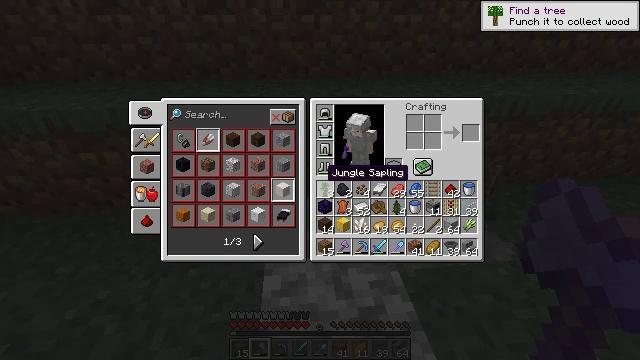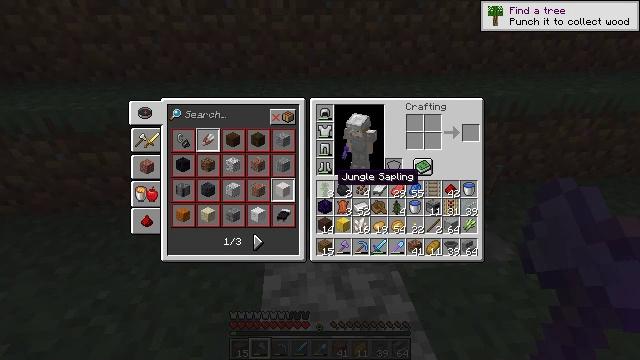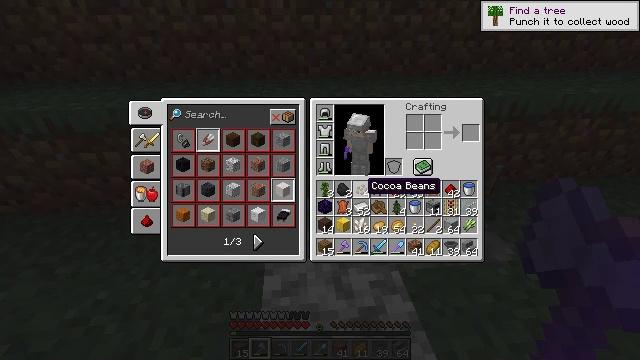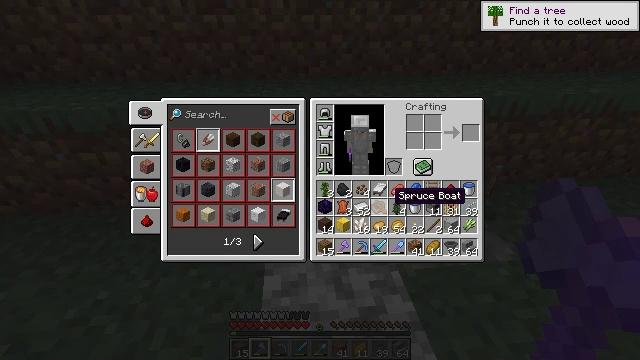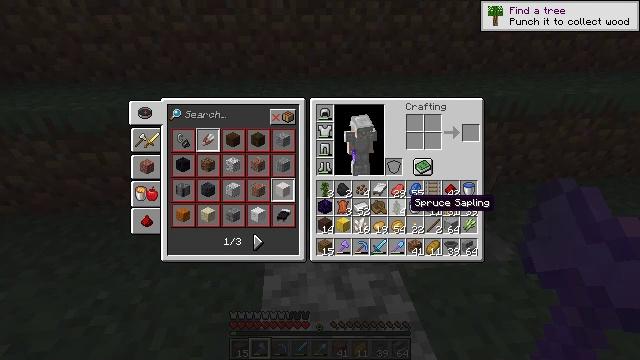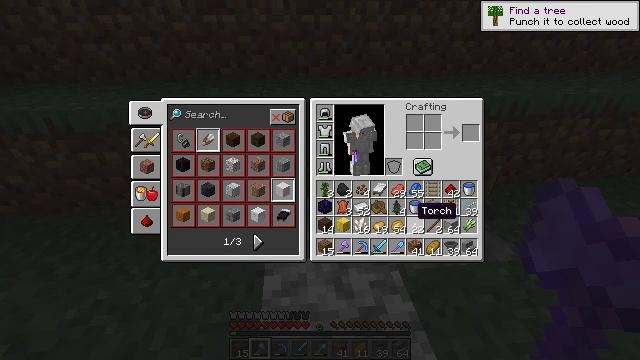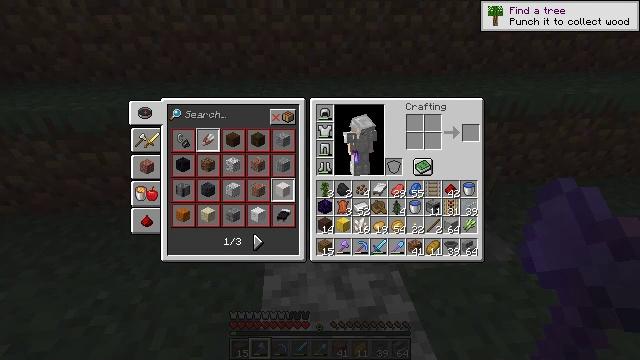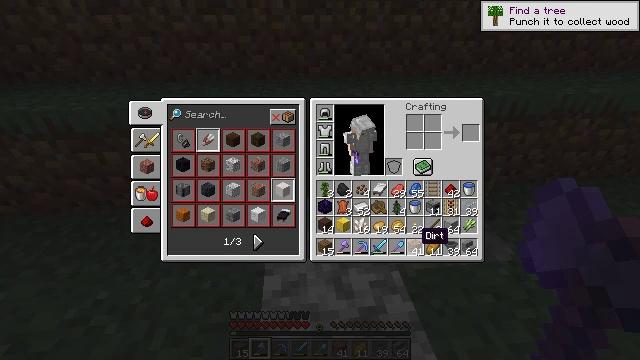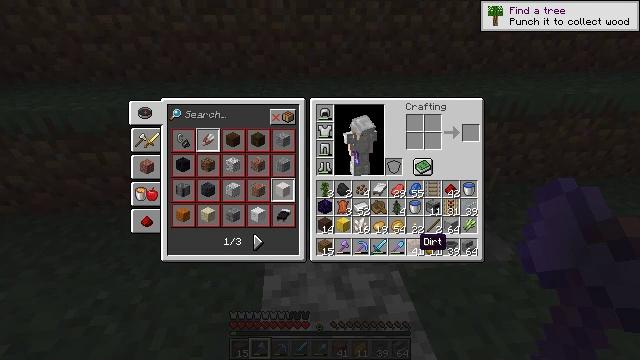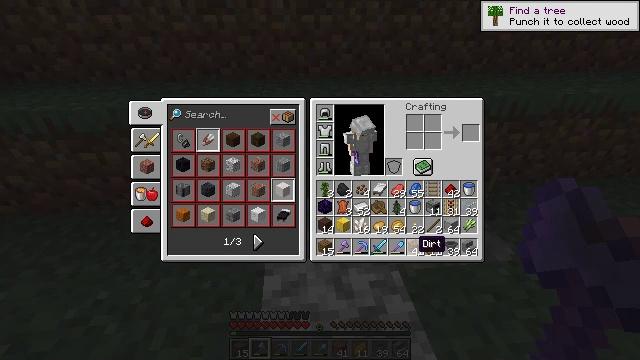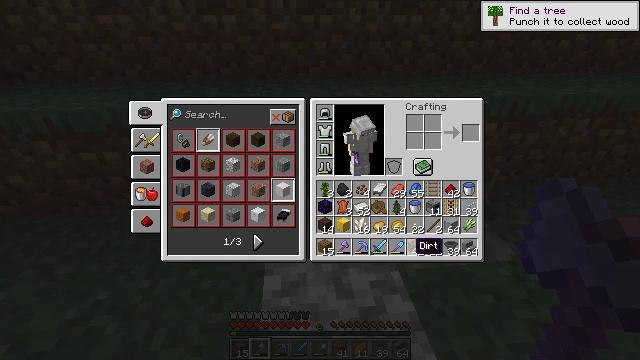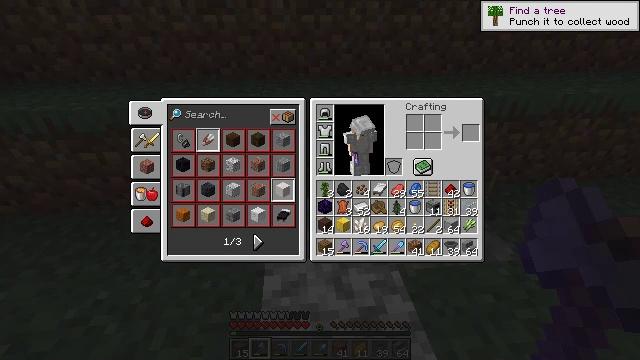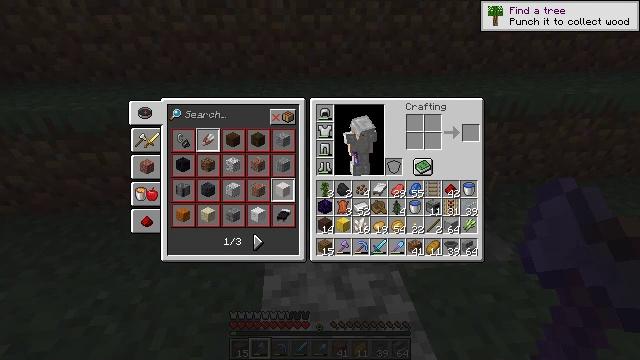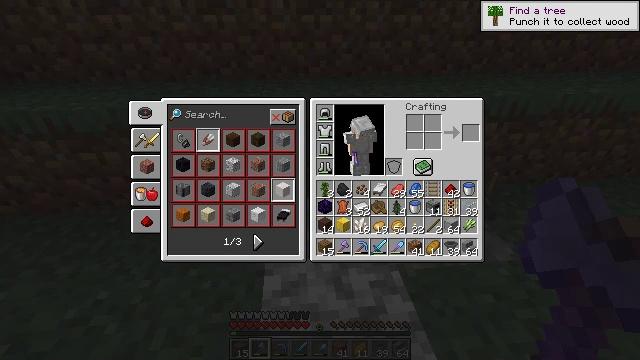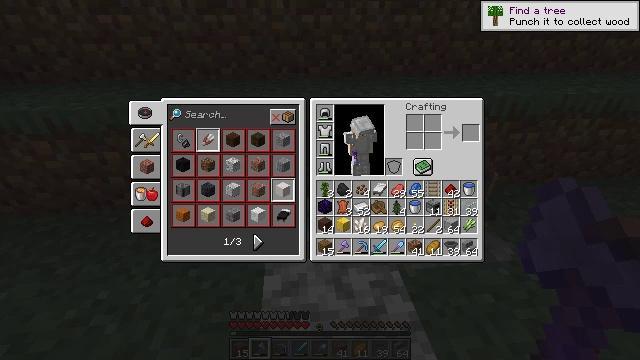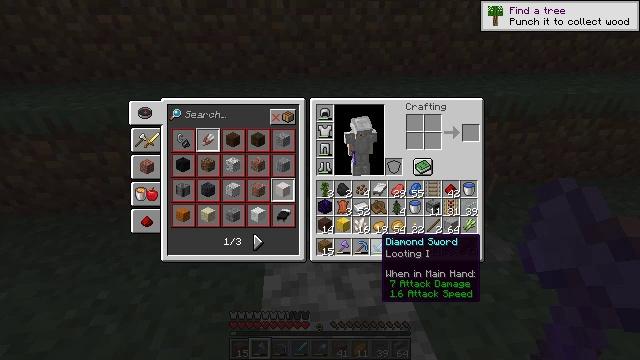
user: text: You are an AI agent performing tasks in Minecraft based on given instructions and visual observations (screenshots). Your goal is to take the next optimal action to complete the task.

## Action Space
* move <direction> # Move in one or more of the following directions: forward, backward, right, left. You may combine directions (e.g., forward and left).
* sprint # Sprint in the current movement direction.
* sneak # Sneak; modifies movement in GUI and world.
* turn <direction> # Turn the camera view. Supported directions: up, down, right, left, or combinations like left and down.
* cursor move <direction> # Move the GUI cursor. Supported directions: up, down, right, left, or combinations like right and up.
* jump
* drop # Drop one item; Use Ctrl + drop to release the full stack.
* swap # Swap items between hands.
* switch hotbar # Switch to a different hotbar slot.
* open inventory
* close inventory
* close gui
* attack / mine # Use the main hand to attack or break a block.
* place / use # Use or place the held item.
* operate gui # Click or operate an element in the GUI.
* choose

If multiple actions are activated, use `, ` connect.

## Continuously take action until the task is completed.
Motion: motion action
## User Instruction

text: Remove a jungle sapling from the inventory.
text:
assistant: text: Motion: turn right
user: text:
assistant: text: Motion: turn right and down
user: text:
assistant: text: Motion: turn right and down
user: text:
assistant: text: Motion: turn right and down
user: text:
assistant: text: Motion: turn right and down
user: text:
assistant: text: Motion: turn down
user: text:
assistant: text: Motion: turn down
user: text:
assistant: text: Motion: no_op
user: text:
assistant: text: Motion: no_op
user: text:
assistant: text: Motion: no_op
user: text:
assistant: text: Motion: no_op
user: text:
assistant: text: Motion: no_op
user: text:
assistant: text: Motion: no_op
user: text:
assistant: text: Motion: turn left
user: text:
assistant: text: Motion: turn left and up
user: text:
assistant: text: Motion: turn up
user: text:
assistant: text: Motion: turn up
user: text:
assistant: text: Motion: turn up
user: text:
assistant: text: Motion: no_op
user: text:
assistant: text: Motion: no_op
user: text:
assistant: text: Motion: no_op
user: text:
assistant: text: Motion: no_op
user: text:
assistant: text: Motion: no_op
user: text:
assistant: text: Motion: no_op
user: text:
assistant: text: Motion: no_op
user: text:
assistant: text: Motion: no_op
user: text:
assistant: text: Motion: no_op
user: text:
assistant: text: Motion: no_op
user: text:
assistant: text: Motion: no_op
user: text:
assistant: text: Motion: no_op